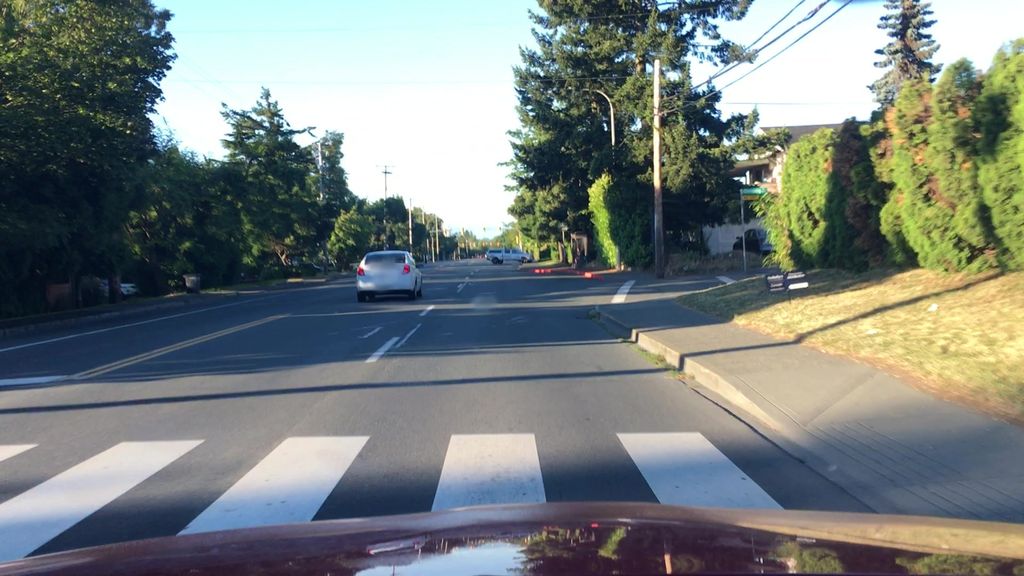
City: victoria